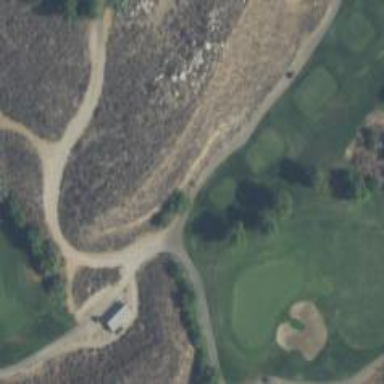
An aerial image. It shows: Service road designated as golf cart path.